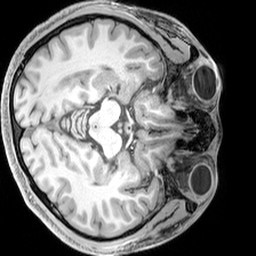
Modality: T1w
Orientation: axial
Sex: male
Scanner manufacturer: siemens
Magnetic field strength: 3 T
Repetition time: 2.3 s
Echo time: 0.00226 s